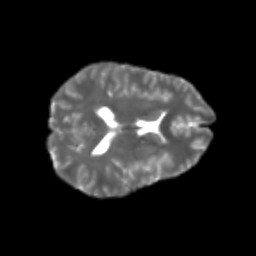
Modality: T2w
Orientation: axial
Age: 20
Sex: female
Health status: healthy
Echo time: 0.074 s